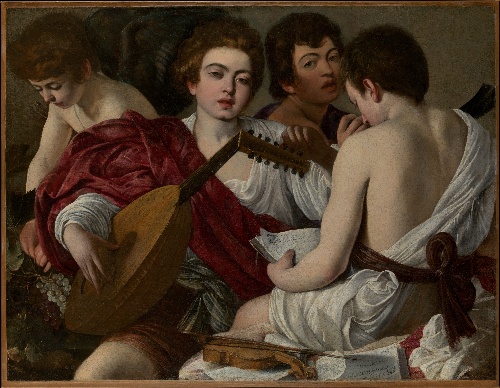
Title: The Musicians
Artist: Caravaggio (Michelangelo Merisi)
Artist bio: Italian, Milan or Caravaggio 1571–1610 Porto Ercole
Date: 1597
Object type: Painting
Classification: Paintings
Medium: Oil on canvas
Dimensions: 36 1/4 x 46 5/8 in. (92.1 x 118.4 cm)
Department: European Paintings
Credit line: Rogers Fund, 1952
Accession year: 1952
Repository: Metropolitan Museum of Art, New York, NY
Tags: Grapes|Men|Music|Lutes|Violins|Cupid|Musicians